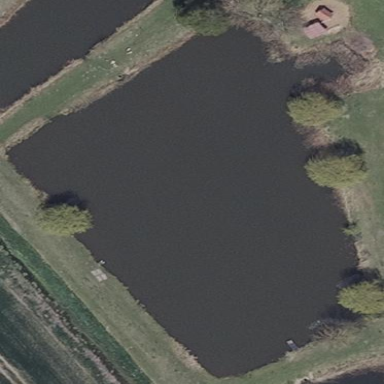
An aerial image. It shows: Pond surrounded by natural water.